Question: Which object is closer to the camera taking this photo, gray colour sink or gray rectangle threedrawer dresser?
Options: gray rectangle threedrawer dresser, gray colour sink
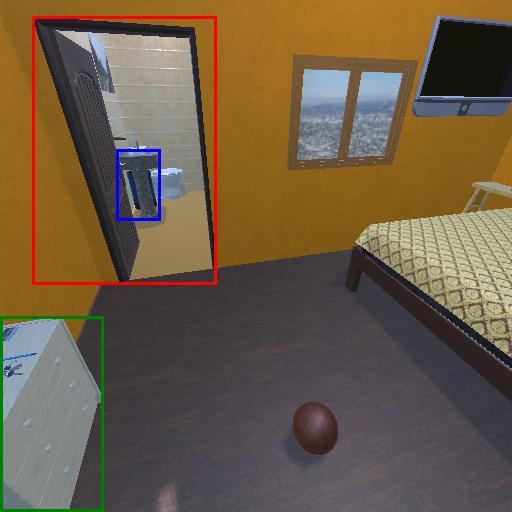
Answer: gray rectangle threedrawer dresser